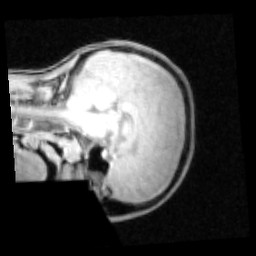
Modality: PDw
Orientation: sagittal
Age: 17
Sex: male
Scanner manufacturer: siemens
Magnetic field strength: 3 T
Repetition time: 0.25 s
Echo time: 0.00103 s